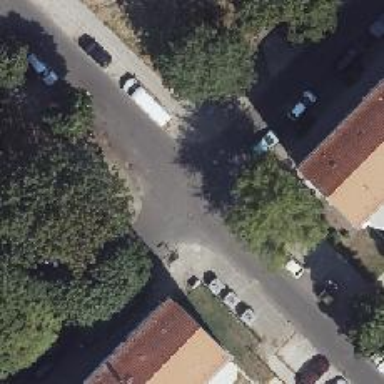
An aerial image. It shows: Residential road with asphalt surface. There is parking lane on the right.